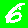
Digit: 6